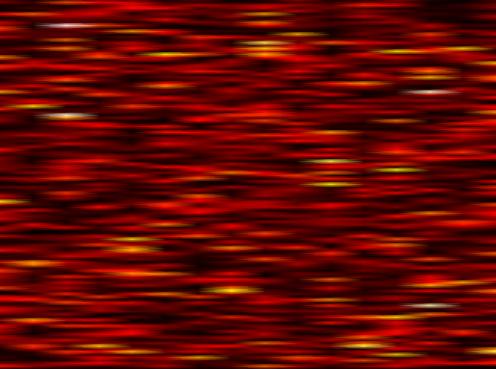
Label: FBMC